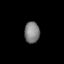
Tissue: lung
Cell type: Others
Senescence score: 0.1776
Nuclear area (px): 316
Mean DAPI intensity: 128.307